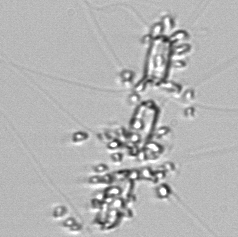
Label: Chaetoceros_didymus_TAG_external_flagellate